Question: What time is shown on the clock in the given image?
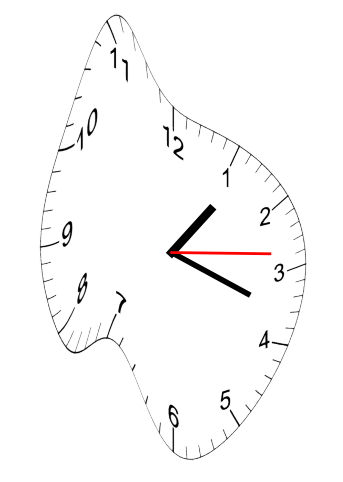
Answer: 01:18:14